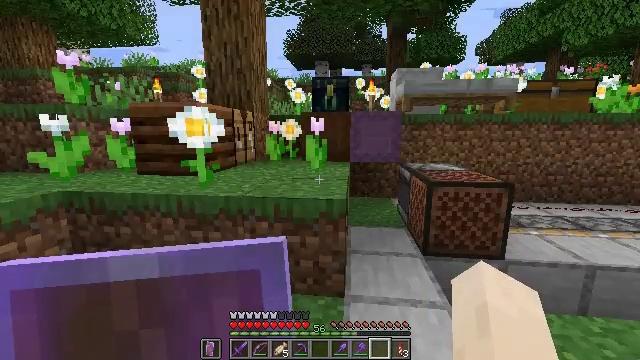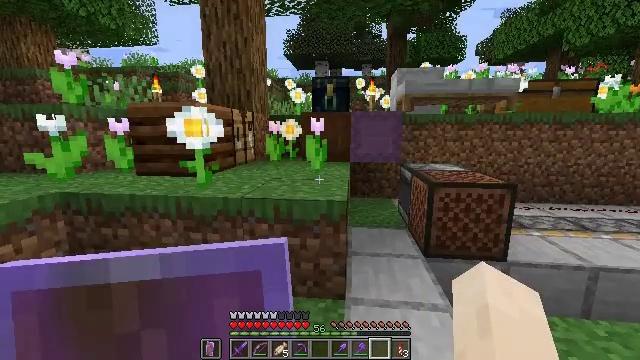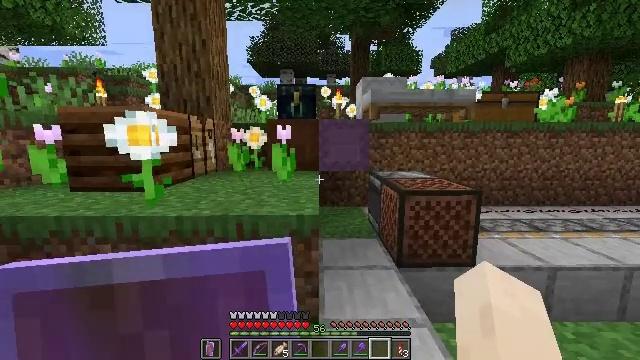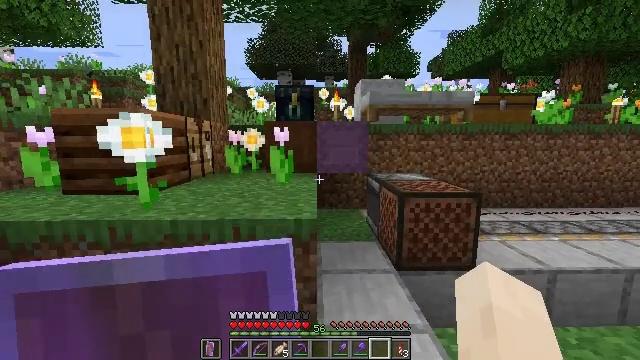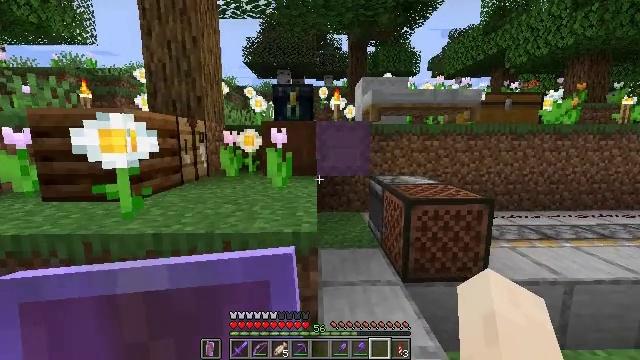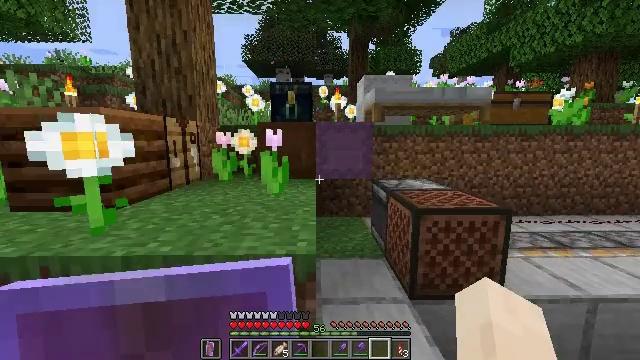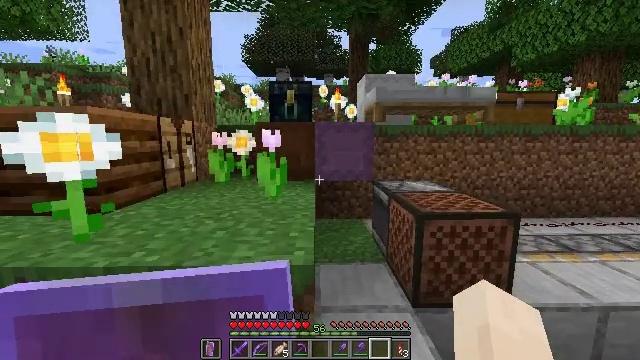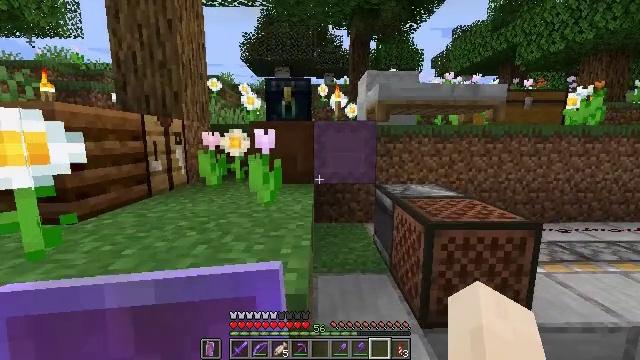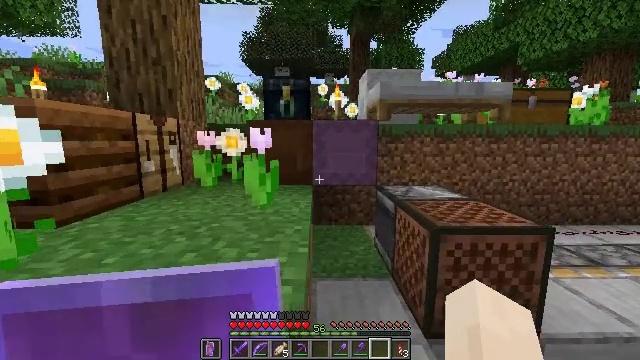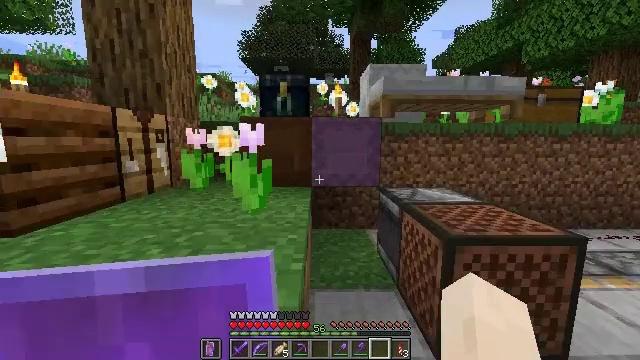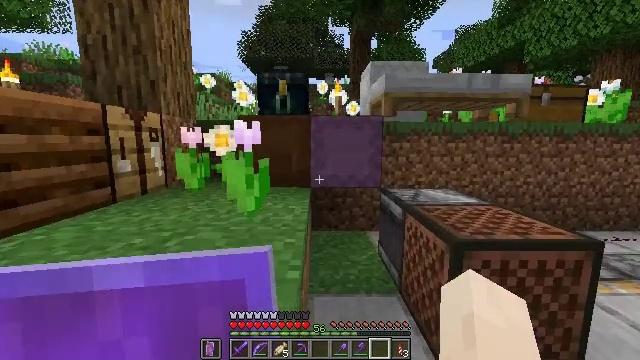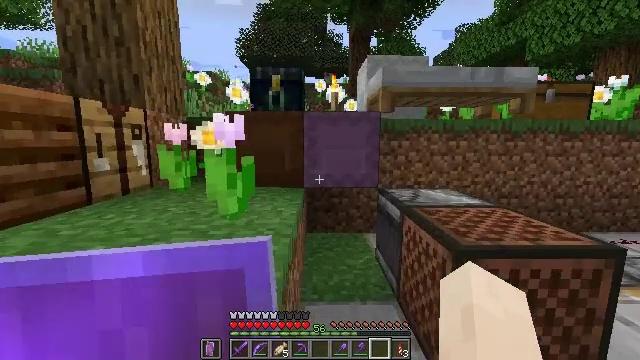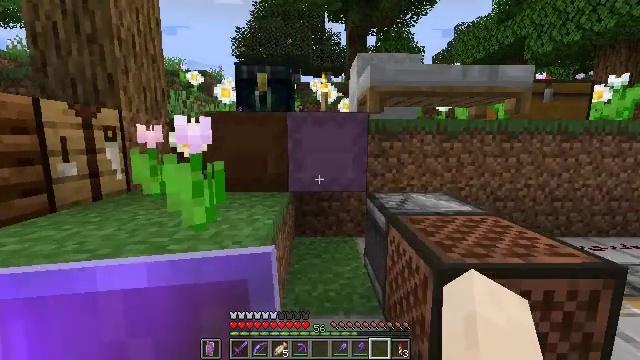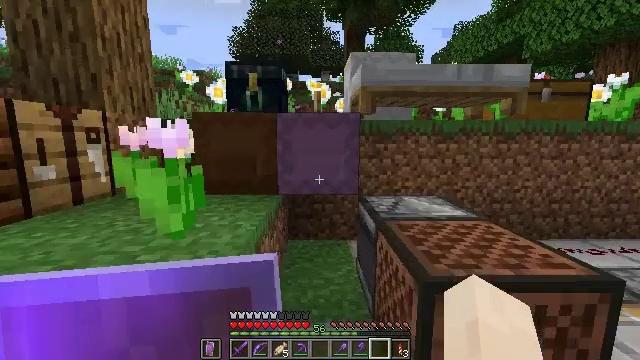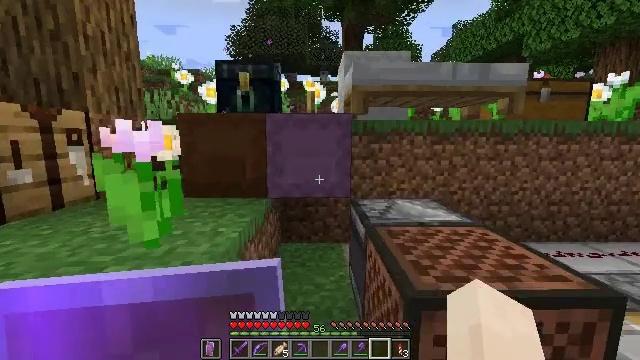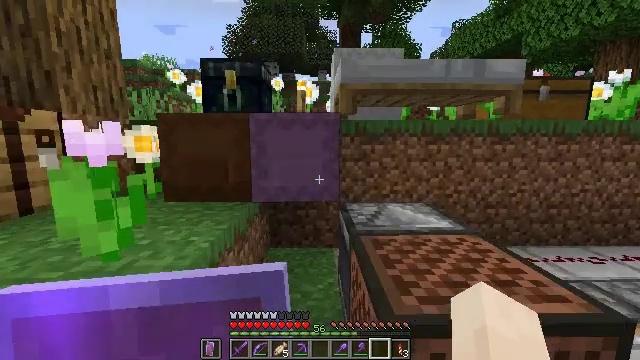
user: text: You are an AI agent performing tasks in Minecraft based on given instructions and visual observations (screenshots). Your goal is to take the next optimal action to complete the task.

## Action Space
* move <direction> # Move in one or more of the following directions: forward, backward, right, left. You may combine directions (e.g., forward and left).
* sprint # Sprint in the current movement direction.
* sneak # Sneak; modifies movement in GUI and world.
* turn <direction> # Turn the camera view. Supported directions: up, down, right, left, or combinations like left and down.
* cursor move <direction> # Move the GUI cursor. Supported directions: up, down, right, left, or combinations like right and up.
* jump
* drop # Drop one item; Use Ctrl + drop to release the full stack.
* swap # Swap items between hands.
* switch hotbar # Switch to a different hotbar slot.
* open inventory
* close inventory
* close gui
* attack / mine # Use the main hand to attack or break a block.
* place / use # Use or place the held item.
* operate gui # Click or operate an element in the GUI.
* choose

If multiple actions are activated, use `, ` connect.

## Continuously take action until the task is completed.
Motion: motion action
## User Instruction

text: Gather the composter from your farm.
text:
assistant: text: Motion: move forward
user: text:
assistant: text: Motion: move forward, turn right and up
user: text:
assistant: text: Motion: move forward
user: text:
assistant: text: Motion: move forward
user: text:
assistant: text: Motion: move forward
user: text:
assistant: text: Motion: move forward
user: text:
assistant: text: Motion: move forward
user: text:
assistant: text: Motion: move forward
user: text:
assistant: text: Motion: move forward
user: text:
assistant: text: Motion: move forward and move right
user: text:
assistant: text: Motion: move forward and move right
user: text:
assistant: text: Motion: move forward and move right
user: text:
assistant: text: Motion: move forward and move right
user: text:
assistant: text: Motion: move forward and move right
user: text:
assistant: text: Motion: move forward and move right
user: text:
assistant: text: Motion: move forward and move right
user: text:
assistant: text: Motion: move forward
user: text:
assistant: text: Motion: move forward
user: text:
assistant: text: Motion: move forward
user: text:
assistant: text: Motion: move forward, turn right, jump
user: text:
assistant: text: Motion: move forward, turn right and down, jump
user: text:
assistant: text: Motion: move forward, turn right and down, jump
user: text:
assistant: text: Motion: move forward, jump
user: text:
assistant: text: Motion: move forward
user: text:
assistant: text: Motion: move forward
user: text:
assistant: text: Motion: move forward, turn left and down
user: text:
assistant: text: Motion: turn left and down
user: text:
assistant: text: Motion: turn left and down
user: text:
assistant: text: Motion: turn left and down
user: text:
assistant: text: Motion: turn left and down